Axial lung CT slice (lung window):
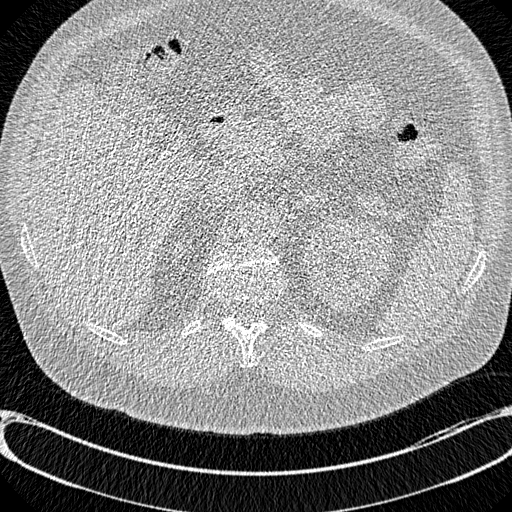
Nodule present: no